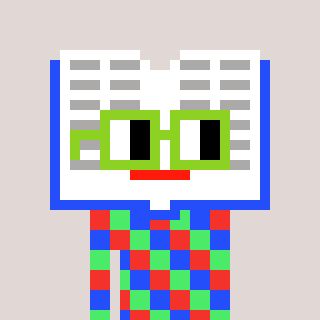
a pixel art character with square light green glasses, a dictionary-shaped head and a grayscale-colored body on a warm background